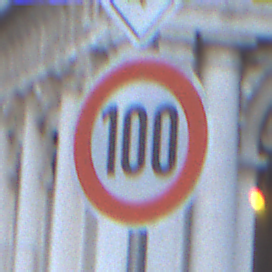
Verkehrszeichen: Geschwindigkeit100
Zusatzzeichen oben: Vorfahrtsstrasse
Umgebung: Outdoor, Urban
Tageszeit: Dawn
Wetter: Clear
Licht: Natural
Jahreszeit: NotSpecified
Kontrast: LowContrast